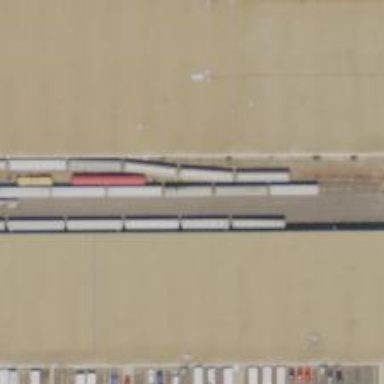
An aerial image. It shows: Railway yard.